Question: I am trying to do a radio buttons group with couple of options and the last option will be a text input field "Other".
Something like this:

I want to do it so when submitted, the url called is
> app://configuration?server=...
server should contain the value of the server attribute wether it's from one of the radio buttons or from the input group
I tried to do this
'''
<form method="GET" action="app://configuration">
Select server <br>
<input type="radio" name="server" value="1">Production<br>
<input type="radio" name="server" value="2">Test<br>
<input type="radio" name="server" value="3">Localhost<br>
<input type="radio" name="server" value="">Other <input type="text" name="server" />
<input type="submit" value="Submit">
</form>
'''
I have used the same 'name' attribute for the radio buttons and the input field and the result is that the 'name' (server) is being duplicated when the submit is pressed.
I understand why it doesn't work in the current way. Any idea how to achieve something like this with javascript ? (no third party like jquery please)
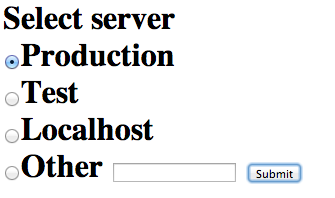
Answer: Try this pure javascript (modified your html code)
'''
function changeradioother() {
var other = document.getElementById("other");
other.value = document.getElementById("inputother").value;
}
'''
'''
<input type="radio" name="server" value="1">Production<br>
<input type="radio" name="server" value="2">Test<br>
<input type="radio" name="server" value="3">Localhost<br>
<input type="radio" name="server" id="other" value="other">Other <input id="inputother" type="text" onchange="changeradioother()" />
<input type="submit" value="Submit">
'''
I added an id to the last radio button and the inputbox.